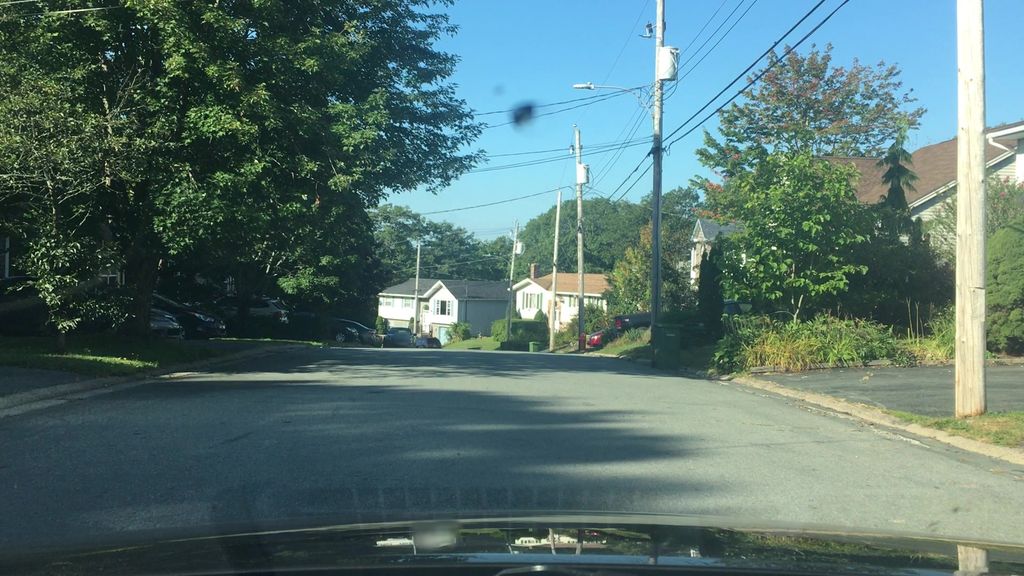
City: halifax